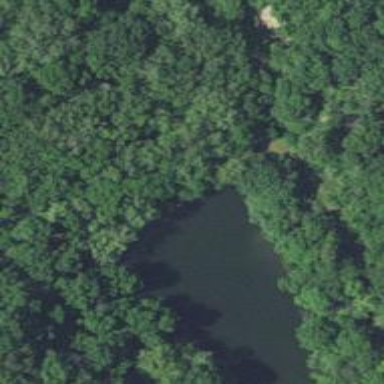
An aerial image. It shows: Peaceful pond surrounded by nature.